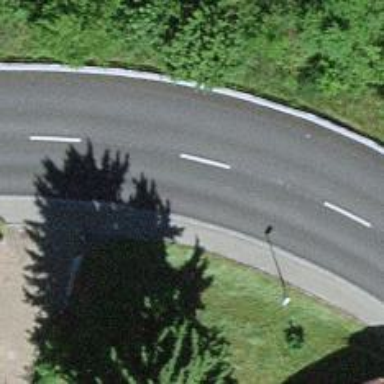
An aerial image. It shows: Secondary road with asphalt surface.